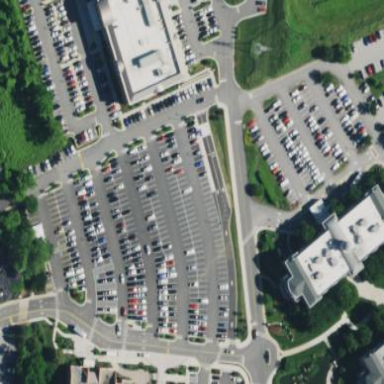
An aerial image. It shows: Parking area with surface.